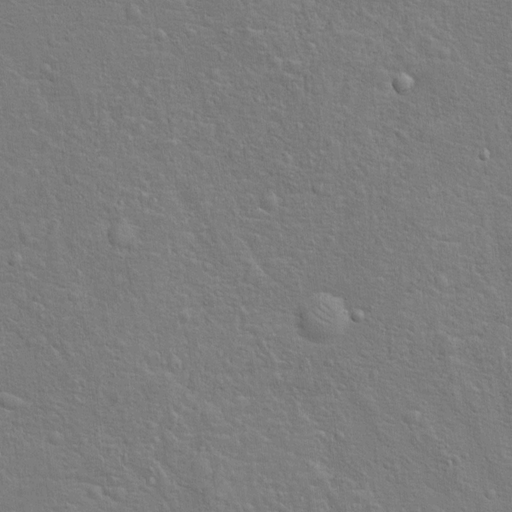
Classes present: Background